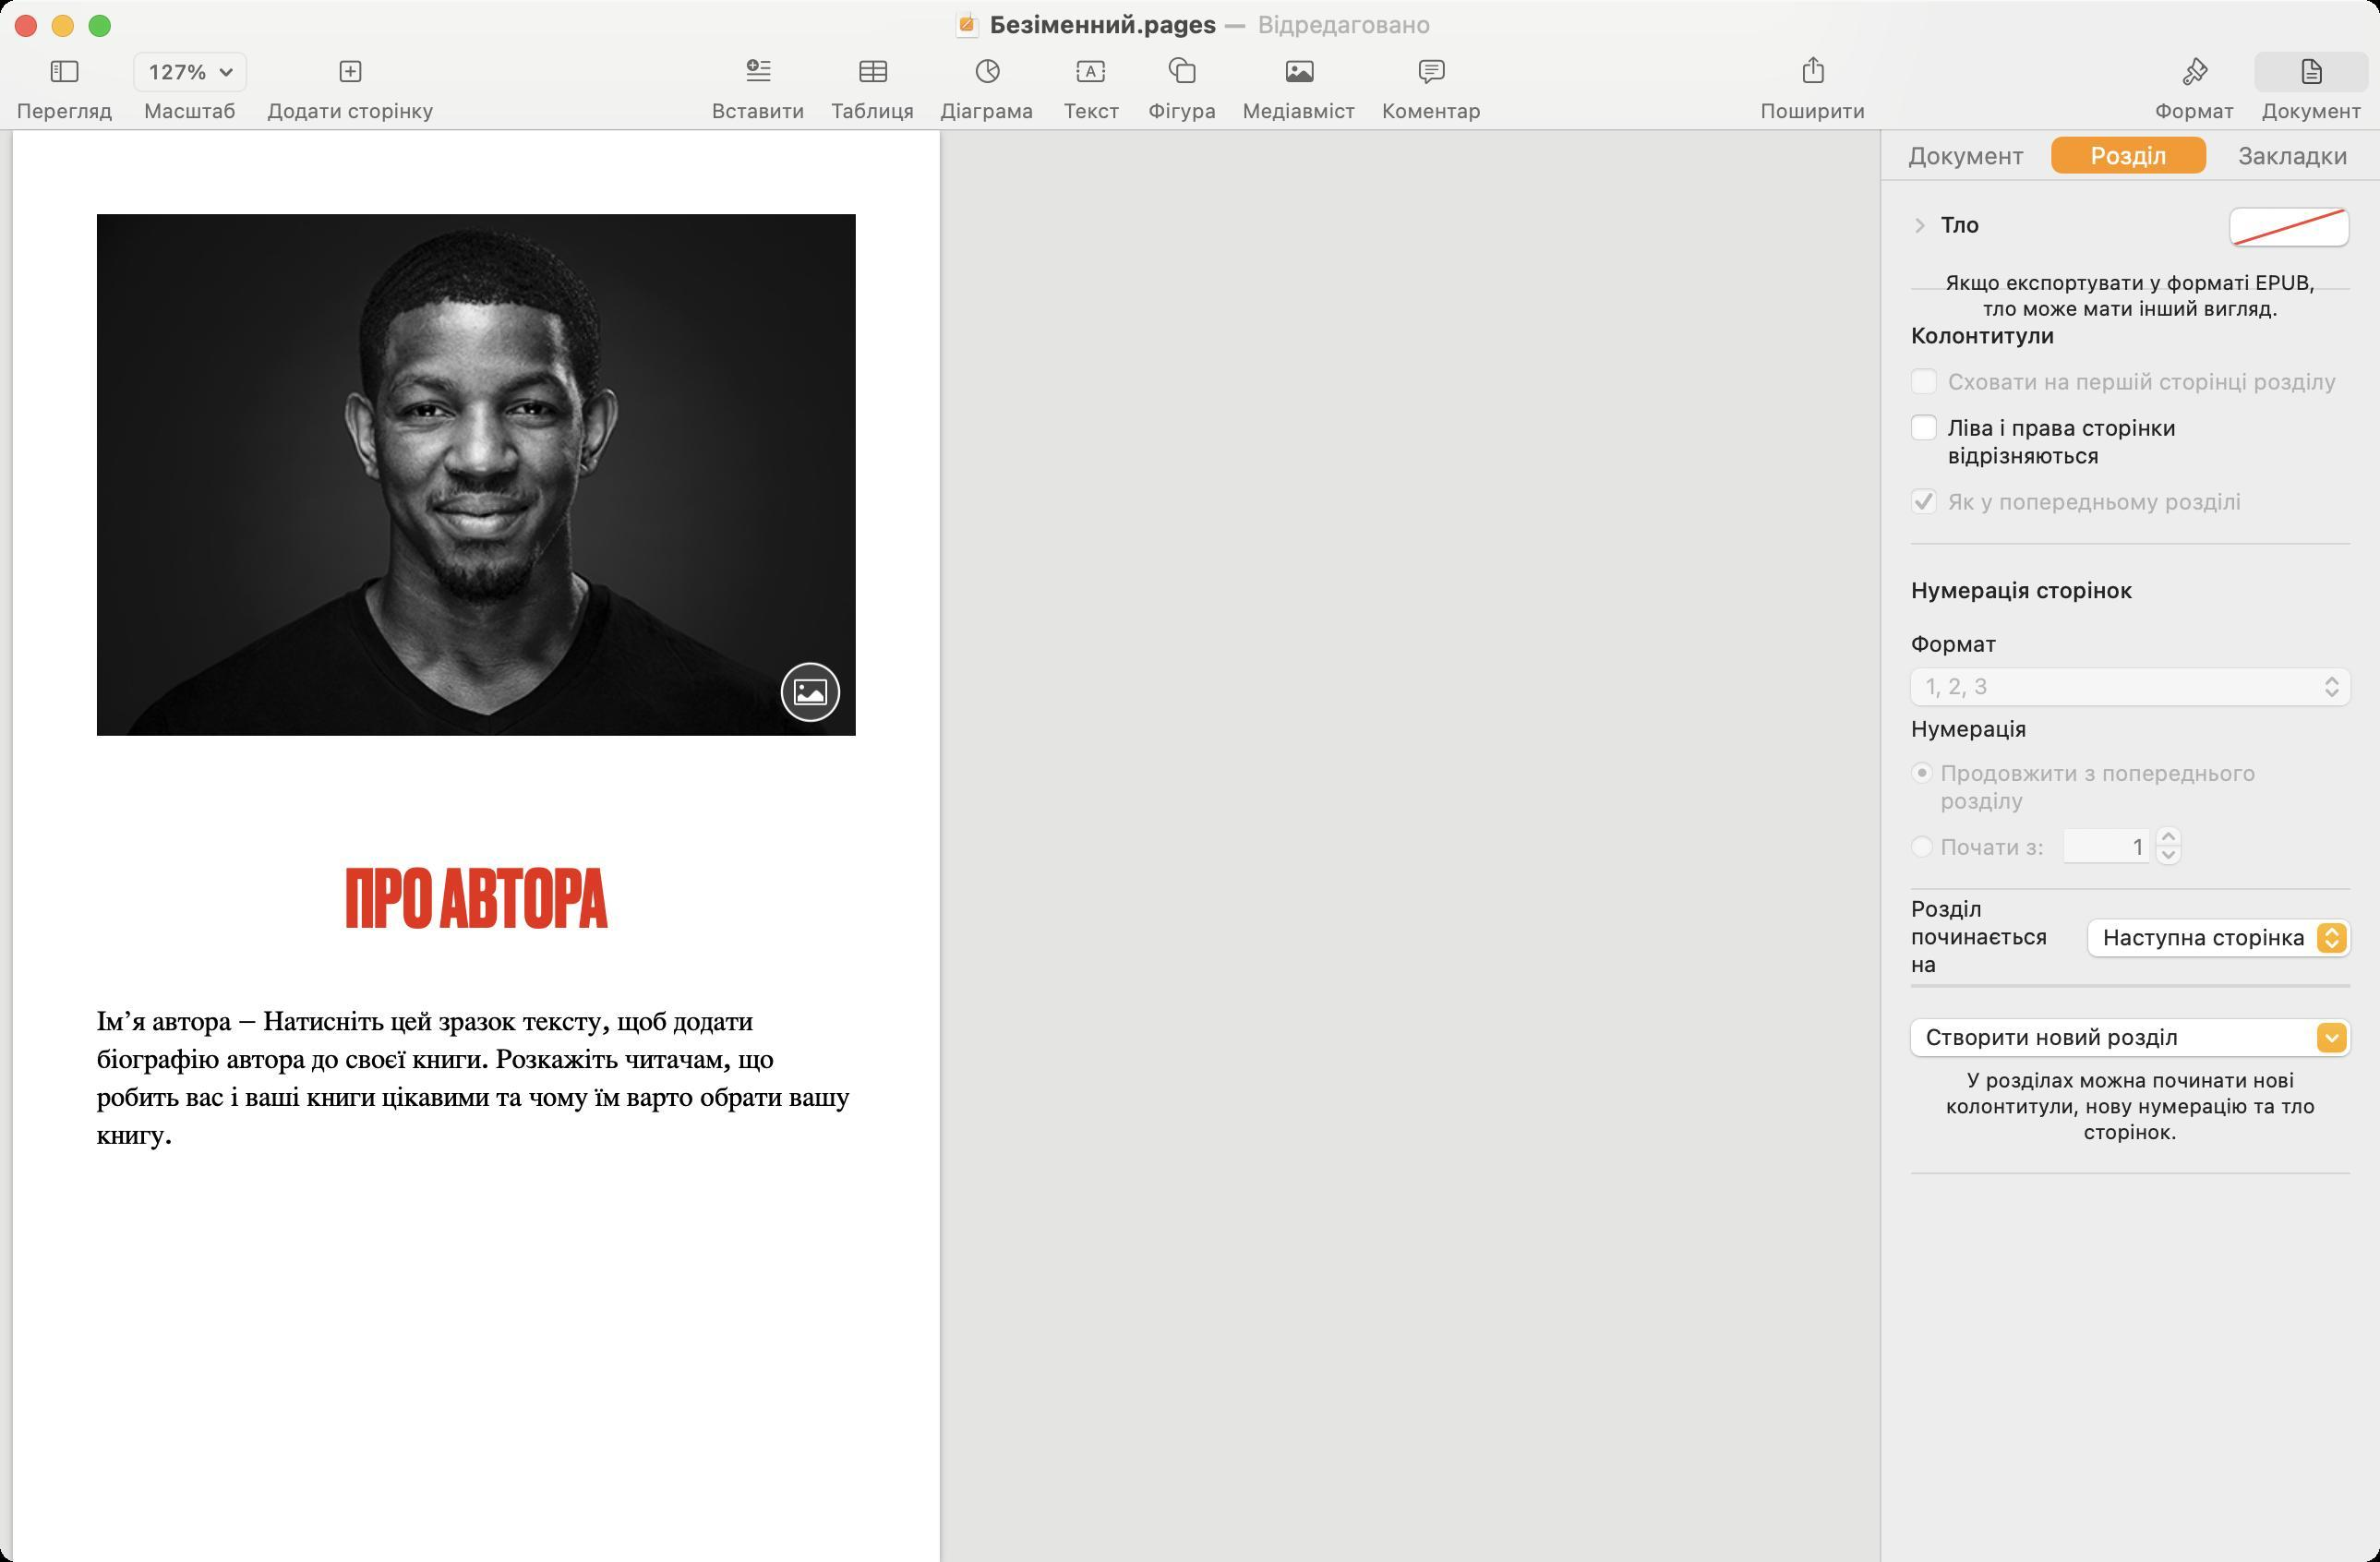
Accessibility tree:
{"name": "Безіменний.pages", "role": "AXWindow", "description": null, "role_description": "звичайне вікно", "value": null, "position": "342.00;64.00", "size": "1289;846", "children": [{"name": null, "role": "AXSplitGroup", "description": null, "role_description": "група розділених областей", "value": null, "position": "0.00;0.00", "size": "1289;846", "children": [{"name": null, "role": "AXSplitter", "description": null, "role_description": "роздільник", "value": -1.0, "position": "-1.00;70.00", "size": "1;776", "children": []}, {"name": null, "role": "AXScrollArea", "description": null, "role_description": "область прокручування", "value": null, "position": "0.00;70.00", "size": "1018;776", "children": [{"name": null, "role": "AXScrollBar", "description": null, "role_description": "смуга прокручування", "value": 0.0, "position": "0.00;830.00", "size": "1018;16", "children": []}, {"name": null, "role": "AXScrollBar", "description": null, "role_description": "смуга прокручування", "value": 1.0, "position": "1002.00;70.00", "size": "16;776", "children": [{"name": null, "role": "AXValueIndicator", "description": null, "role_description": "індикатор значення", "value": 1.0, "position": "1006.00;682.50", "size": "12;162", "children": []}, {"name": null, "role": "AXButton", "description": null, "role_description": "кнопка-стрілка збільшення", "value": null, "position": "1002.00;70.00", "size": "0;0", "children": []}, {"name": null, "role": "AXButton", "description": null, "role_description": "кнопка-стрілка зменшення", "value": null, "position": "1002.00;70.00", "size": "0;0", "children": []}, {"name": null, "role": "AXButton", "description": null, "role_description": "кнопка наступної сторінки", "value": null, "position": "1006.00;845.00", "size": "12;1", "children": []}, {"name": null, "role": "AXButton", "description": null, "role_description": "кнопка попередньої сторінки", "value": null, "position": "1006.00;70.00", "size": "12;612", "children": []}]}]}, {"name": null, "role": "AXSplitter", "description": null, "role_description": "роздільник", "value": 1018.0, "position": "1018.00;70.00", "size": "1;776", "children": []}, {"name": null, "role": "AXRadioGroup", "description": null, "role_description": "радіо-група", "value": "{\n    \"name\": null,\n    \"role\": \"AXRadioButton\",\n    \"description\": \"\\u0420\\u043e\\u0437\\u0434\\u0456\\u043b\",\n    \"role_description\": \"\\u0440\\u0430\\u0434\\u0456\\u043e-\\u043a\\u043d\\u043e\\u043f\\u043a\\u0430\",\n    \"value\": 1,\n    \"position\": \"1111.00;70.00\",\n    \"size\": \"89;28\",\n    \"children\": []\n}", "position": "1019.00;70.00", "size": "270;28", "children": [{"name": null, "role": "AXRadioButton", "description": "Документ", "role_description": "радіо-кнопка", "value": 0, "position": "1019.00;70.00", "size": "92;28", "children": []}, {"name": null, "role": "AXRadioButton", "description": "Розділ", "role_description": "радіо-кнопка", "value": 1, "position": "1111.00;70.00", "size": "89;28", "children": []}, {"name": null, "role": "AXRadioButton", "description": "Закладки", "role_description": "радіо-кнопка", "value": 0, "position": "1200.00;70.00", "size": "93;28", "children": []}]}, {"name": null, "role": "AXScrollArea", "description": null, "role_description": "область прокручування", "value": null, "position": "1019.00;98.00", "size": "270;748", "children": [{"name": null, "role": "AXDisclosureTriangle", "description": null, "role_description": "трикутник розгортання", "value": 0, "position": "1033.00;116.00", "size": "13;13", "children": []}, {"name": null, "role": "AXStaticText", "description": null, "role_description": "текст", "value": "Тло", "position": "1049.00;114.00", "size": "26;15", "children": []}, {"name": "", "role": "AXButton", "description": null, "role_description": "кнопка", "value": null, "position": "1207.00;112.00", "size": "66;23", "children": []}, {"name": null, "role": "AXStaticText", "description": null, "role_description": "текст", "value": "Якщо експортувати у форматі EPUB, тло може мати інший вигляд.", "position": "1049.00;146.00", "size": "210;28", "children": []}, {"name": null, "role": "AXStaticText", "description": null, "role_description": "текст", "value": "Колонтитули", "position": "1033.00;174.00", "size": "82;15", "children": []}, {"name": "Сховати_на_першій_сторінці_розділу", "role": "AXCheckBox", "description": null, "role_description": "галочка", "value": 0, "position": "1033.00;197.50", "size": "236;18", "children": []}, {"name": "Ліва_і_права_сторінки\nвідрізняються", "role": "AXCheckBox", "description": null, "role_description": "галочка", "value": 0, "position": "1033.00;224.00", "size": "150;30", "children": []}, {"name": "Як_у_попередньому_розділі", "role": "AXCheckBox", "description": null, "role_description": "галочка", "value": 1, "position": "1033.00;262.50", "size": "186;18", "children": []}, {"name": null, "role": "AXStaticText", "description": null, "role_description": "текст", "value": "Нумерація сторінок", "position": "1033.00;312.00", "size": "124;15", "children": []}, {"name": null, "role": "AXGroup", "description": null, "role_description": "група", "value": null, "position": "1019.00;335.00", "size": "270;164", "children": [{"name": null, "role": "AXStaticText", "description": null, "role_description": "текст", "value": "Формат", "position": "1033.00;341.00", "size": "50;15", "children": []}, {"name": null, "role": "AXPopUpButton", "description": null, "role_description": "кнопка спливного меню", "value": "1, 2, 3", "position": "1032.00;361.00", "size": "245;25", "children": []}, {"name": null, "role": "AXStaticText", "description": null, "role_description": "текст", "value": "Нумерація", "position": "1033.00;387.00", "size": "67;15", "children": []}, {"name": "Продовжити_з_попереднього\nрозділу", "role": "AXRadioButton", "description": null, "role_description": "радіо-кнопка", "value": 1, "position": "1034.00;411.00", "size": "192;30", "children": []}, {"name": "Почати_з:", "role": "AXRadioButton", "description": null, "role_description": "радіо-кнопка", "value": 0, "position": "1034.00;451.00", "size": "78;15", "children": []}, {"name": null, "role": "AXTextField", "description": null, "role_description": "текстове поле", "value": "1", "position": "1117.00;448.00", "size": "48;20", "children": []}, {"name": null, "role": "AXIncrementor", "description": null, "role_description": "покроковий модифікатор", "value": 1.0, "position": "1165.00;444.00", "size": "19;28", "children": [{"name": null, "role": "AXButton", "description": null, "role_description": "кнопка-стрілка збільшення", "value": null, "position": "1165.00;444.00", "size": "19;14", "children": []}, {"name": null, "role": "AXButton", "description": null, "role_description": "кнопка-стрілка зменшення", "value": null, "position": "1165.00;458.00", "size": "19;14", "children": []}]}]}, {"name": null, "role": "AXStaticText", "description": null, "role_description": "текст", "value": "Розділ починається на", "position": "1033.00;484.50", "size": "92;45", "children": []}, {"name": null, "role": "AXPopUpButton", "description": null, "role_description": "кнопка спливного меню", "value": "Наступна сторінка", "position": "1128.00;497.00", "size": "149;25", "children": []}, {"name": "Створити_новий_розділ", "role": "AXMenuButton", "description": null, "role_description": "кнопка меню", "value": null, "position": "1032.00;551.00", "size": "245;25", "children": []}, {"name": null, "role": "AXStaticText", "description": null, "role_description": "текст", "value": "У розділах можна починати нові колонтитули, нову нумерацію та тло сторінок.", "position": "1033.00;578.00", "size": "242;42", "children": []}]}]}, {"name": null, "role": "AXToolbar", "description": null, "role_description": "панель інструментів", "value": null, "position": "0.00;28.00", "size": "1289;42", "children": [{"name": null, "role": "AXMenuButton", "description": "Перегляд", "role_description": "кнопка меню", "value": null, "position": "2.00;28.00", "size": "66;42", "children": [{"name": null, "role": "AXRadioGroup", "description": null, "role_description": "радіо-група", "value": null, "position": "12.00;27.00", "size": "46;25", "children": [{"name": null, "role": "AXMenuButton", "description": "Перемкнути бічну панель", "role_description": "кнопка меню", "value": null, "position": "12.00;27.00", "size": "46;25", "children": []}]}, {"name": null, "role": "AXStaticText", "description": null, "role_description": "текст", "value": "Перегляд", "position": "5.00;53.00", "size": "60;14", "children": []}]}, {"name": "Масштаб", "role": "AXMenuButton", "description": null, "role_description": "кнопка меню", "value": null, "position": "68.00;28.00", "size": "70;42", "children": [{"name": "127%", "role": "AXMenuButton", "description": null, "role_description": "кнопка меню", "value": null, "position": "71.00;27.00", "size": "64;25", "children": []}, {"name": null, "role": "AXStaticText", "description": null, "role_description": "текст", "value": "Масштаб", "position": "74.00;53.00", "size": "58;14", "children": []}]}, {"name": "Додати_сторінку", "role": "AXButton", "description": "Додати сторінку", "role_description": "кнопка", "value": null, "position": "138.00;28.00", "size": "104;42", "children": []}, {"name": null, "role": "AXMenuButton", "description": "Вставити", "role_description": "кнопка меню", "value": null, "position": "378.50;28.00", "size": "64;42", "children": [{"name": null, "role": "AXRadioGroup", "description": null, "role_description": "радіо-група", "value": null, "position": "388.00;27.00", "size": "46;25", "children": [{"name": null, "role": "AXMenuButton", "description": "додати список", "role_description": "кнопка меню", "value": null, "position": "388.00;27.00", "size": "46;25", "children": []}]}, {"name": null, "role": "AXStaticText", "description": null, "role_description": "текст", "value": "Вставити", "position": "381.50;53.00", "size": "58;14", "children": []}]}, {"name": "Таблиця", "role": "AXCheckBox", "description": "Таблиця", "role_description": "галочка", "value": 0, "position": "443.00;28.00", "size": "60;42", "children": []}, {"name": "Діаграма", "role": "AXCheckBox", "description": "Діаграма", "role_description": "галочка", "value": 0, "position": "502.50;28.00", "size": "64;42", "children": []}, {"name": "Текст", "role": "AXButton", "description": "Текст", "role_description": "кнопка", "value": null, "position": "567.00;28.00", "size": "48;42", "children": []}, {"name": "Фігура", "role": "AXCheckBox", "description": "Фігура", "role_description": "галочка", "value": 0, "position": "615.00;28.00", "size": "51;42", "children": []}, {"name": null, "role": "AXMenuButton", "description": "Медіавміст", "role_description": "кнопка меню", "value": null, "position": "666.00;28.00", "size": "76;42", "children": [{"name": null, "role": "AXRadioGroup", "description": null, "role_description": "радіо-група", "value": null, "position": "681.00;27.00", "size": "46;25", "children": [{"name": null, "role": "AXMenuButton", "description": "фотографія", "role_description": "кнопка меню", "value": null, "position": "681.00;27.00", "size": "46;25", "children": []}]}, {"name": null, "role": "AXStaticText", "description": null, "role_description": "текст", "value": "Медіавміст", "position": "669.00;53.00", "size": "70;14", "children": []}]}, {"name": "Коментар", "role": "AXButton", "description": "Коментар", "role_description": "кнопка", "value": null, "position": "741.50;28.00", "size": "68;42", "children": []}, {"name": "Поширити", "role": "AXButton", "description": "Поширити", "role_description": "кнопка", "value": null, "position": "946.50;28.00", "size": "71;42", "children": []}, {"name": null, "role": "AXGroup", "description": null, "role_description": "група", "value": "{\n    \"name\": null,\n    \"role\": \"AXRadioButton\",\n    \"description\": \"\\u0414\\u043e\\u043a\\u0443\\u043c\\u0435\\u043d\\u0442\",\n    \"role_description\": \"\\u0440\\u0430\\u0434\\u0456\\u043e-\\u043a\\u043d\\u043e\\u043f\\u043a\\u0430\",\n    \"value\": 1,\n    \"position\": \"1221.00;27.00\",\n    \"size\": \"63;25\",\n    \"children\": []\n}", "position": "1154.00;28.00", "size": "133;42", "children": [{"name": null, "role": "AXRadioButton", "description": "Формат", "role_description": "радіо-кнопка", "value": 0, "position": "1157.00;28.00", "size": "64;42", "children": []}, {"name": null, "role": "AXRadioButton", "description": "Документ", "role_description": "радіо-кнопка", "value": 1, "position": "1221.00;28.00", "size": "63;42", "children": []}]}]}, {"name": null, "role": "AXButton", "description": null, "role_description": "кнопка закривання", "value": null, "position": "7.00;6.00", "size": "14;16", "children": []}, {"name": null, "role": "AXButton", "description": null, "role_description": "кнопка повноекранного режиму", "value": null, "position": "47.00;6.00", "size": "14;16", "children": [{"name": null, "role": "AXGroup", "description": null, "role_description": "група", "value": null, "position": "47.00;6.00", "size": "14;16", "children": [{"name": null, "role": "AXGroup", "description": null, "role_description": "група", "value": null, "position": "47.00;6.00", "size": "14;16", "children": []}]}]}, {"name": null, "role": "AXButton", "description": null, "role_description": "кнопка згортання", "value": null, "position": "27.00;6.00", "size": "14;16", "children": []}, {"name": "Відредаговано", "role": "AXMenuButton", "description": "дії з документами", "role_description": "кнопка меню", "value": null, "position": "678.00;5.00", "size": "106;16", "children": []}, {"name": null, "role": "AXStaticText", "description": null, "role_description": "текст", "value": "—", "position": "661.00;5.00", "size": "16;16", "children": []}, {"name": "Безіменний.pages", "role": "AXImage", "description": null, "role_description": "зображення", "value": null, "position": "516.00;5.00", "size": "16;16", "children": []}, {"name": null, "role": "AXStaticText", "description": null, "role_description": "текст", "value": "Безіменний.pages", "position": "534.00;5.00", "size": "127;16", "children": []}]}